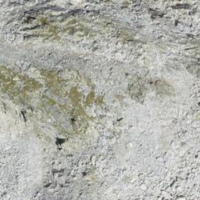
EUNIS habitat code: 48
Species observed at this site:
Scaeva selenitica